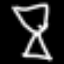
Label: hourglass